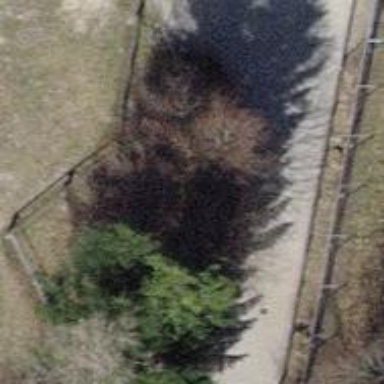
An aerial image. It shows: Urban area featuring tree as natural element.